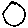
Label: circle